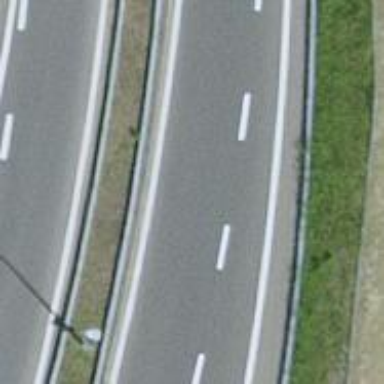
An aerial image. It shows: Asphalt motorway link.